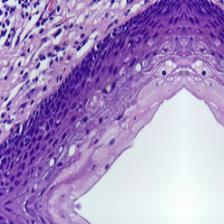
Diagnosis: Normal